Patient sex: M
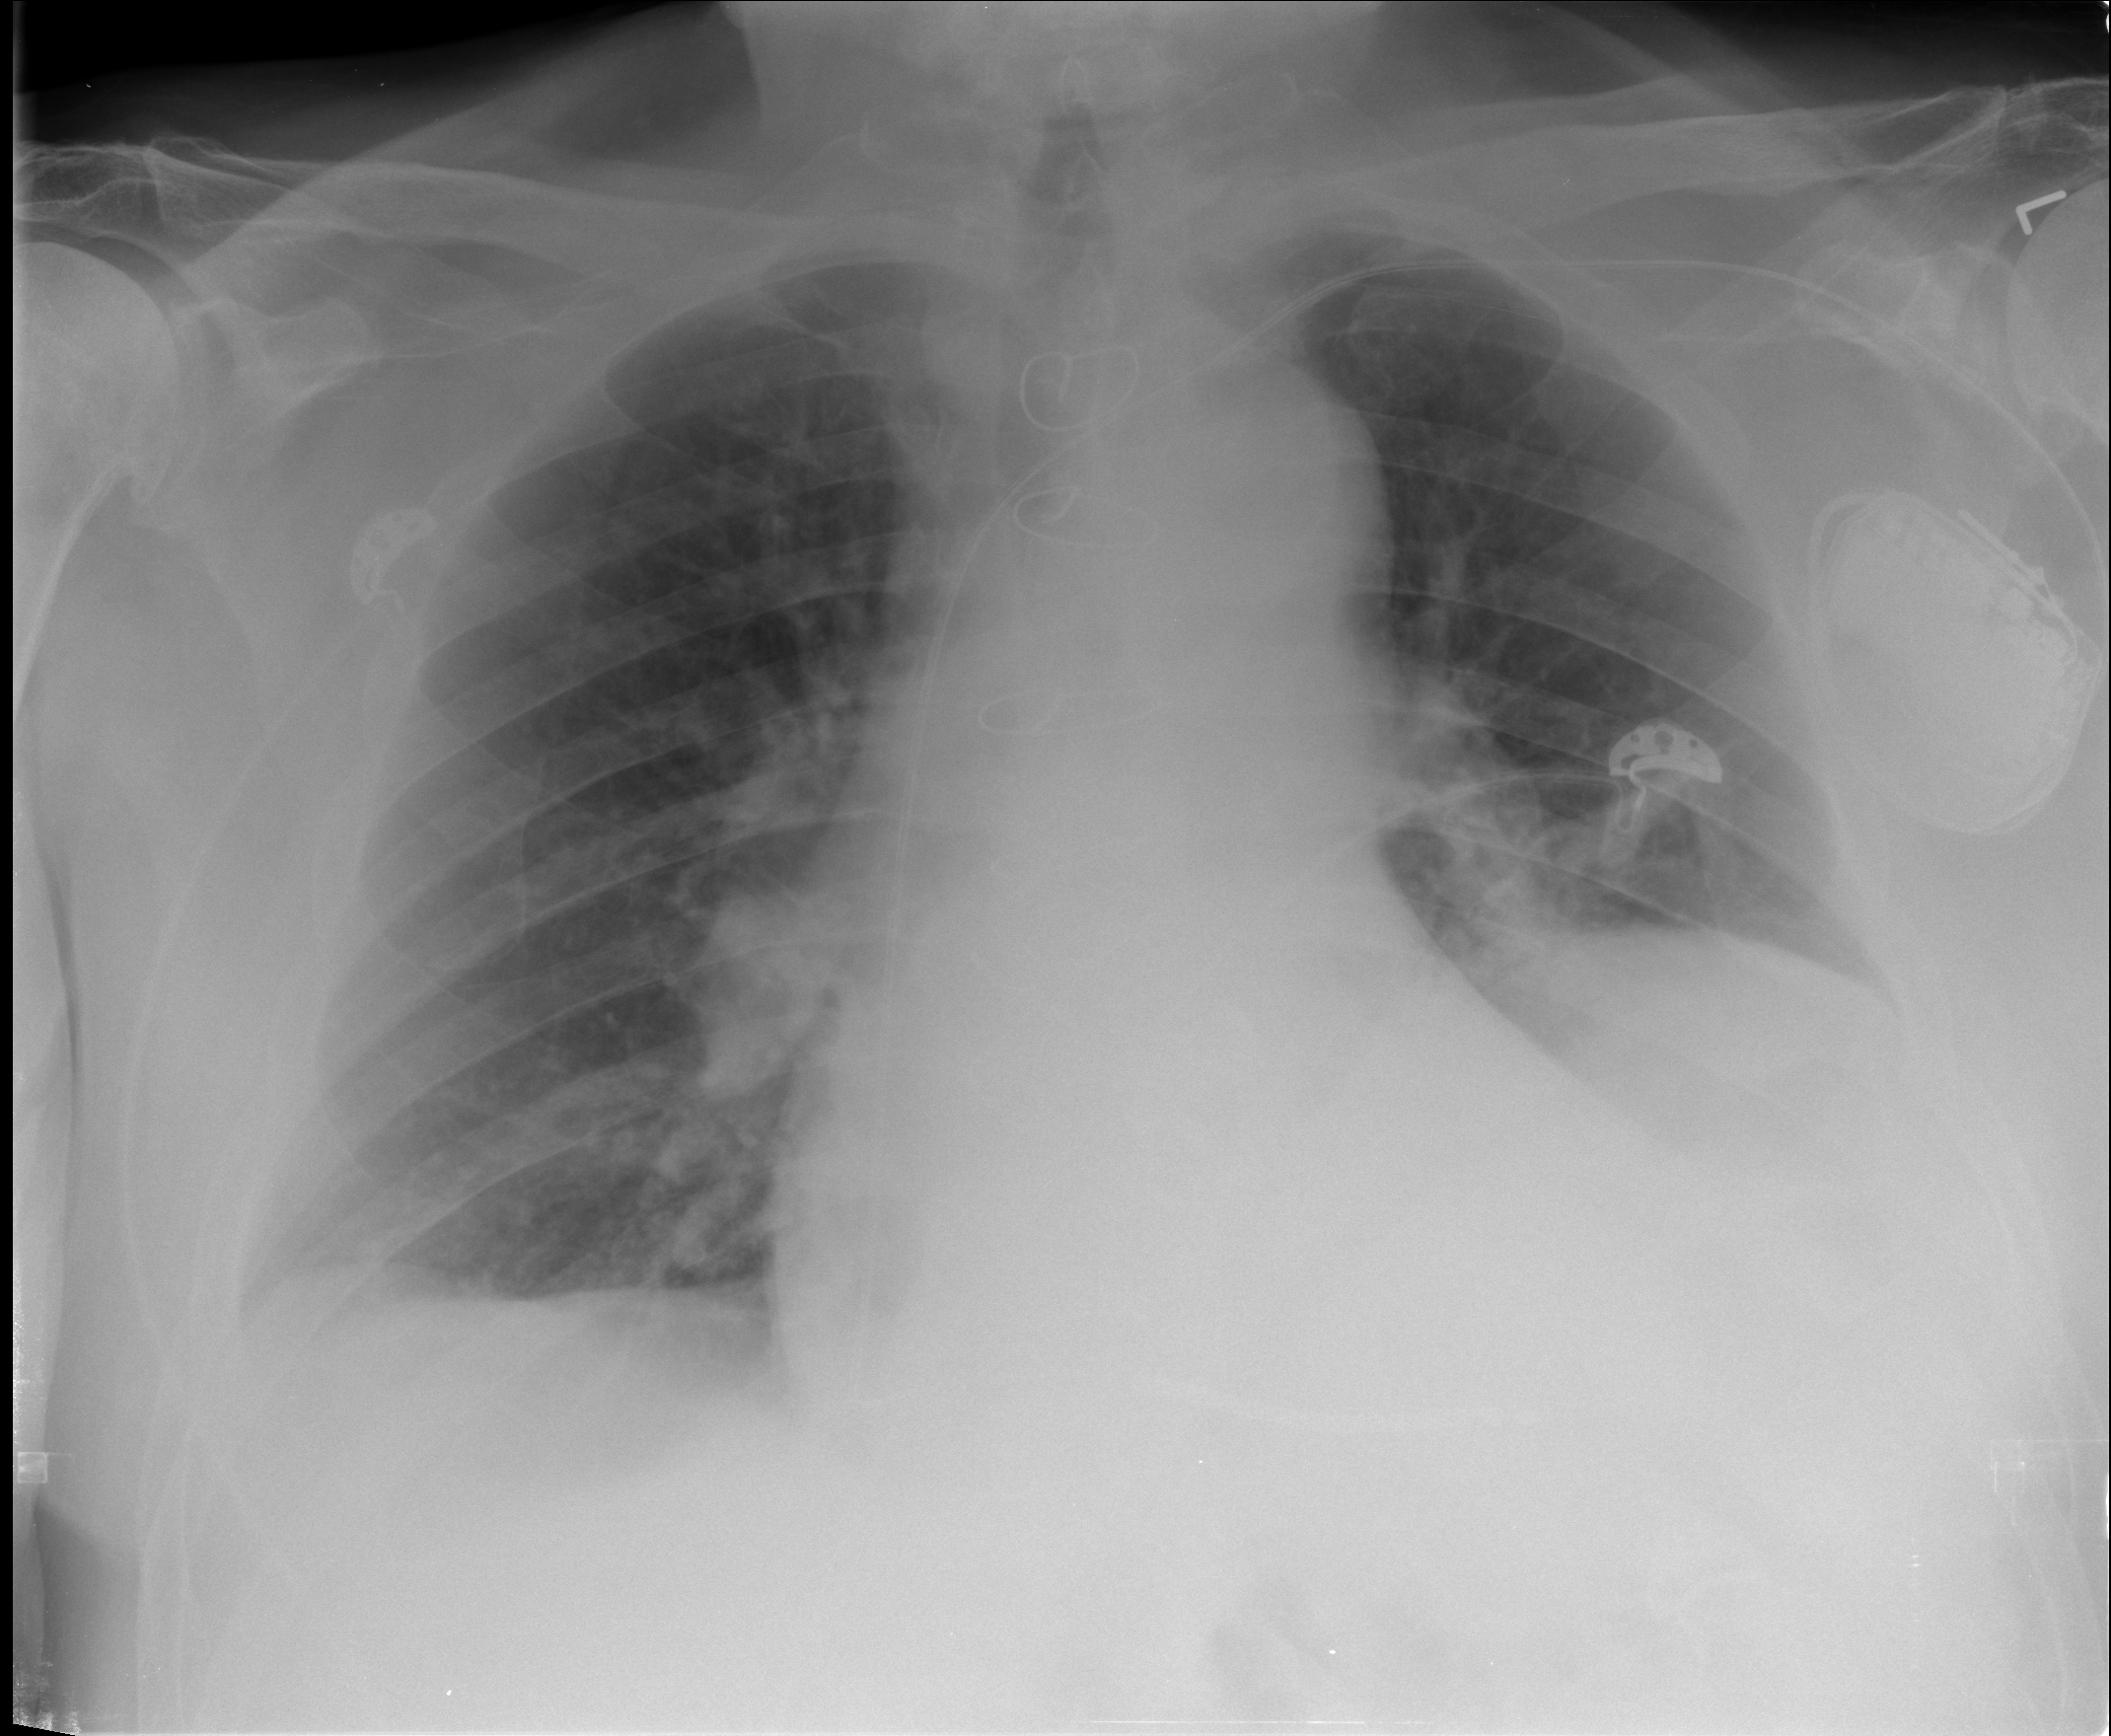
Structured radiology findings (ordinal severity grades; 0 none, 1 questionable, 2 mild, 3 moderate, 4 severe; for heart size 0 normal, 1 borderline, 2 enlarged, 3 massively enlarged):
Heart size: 2
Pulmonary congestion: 0
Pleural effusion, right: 1
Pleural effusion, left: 2
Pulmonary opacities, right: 0
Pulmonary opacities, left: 0
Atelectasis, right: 2
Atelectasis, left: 2